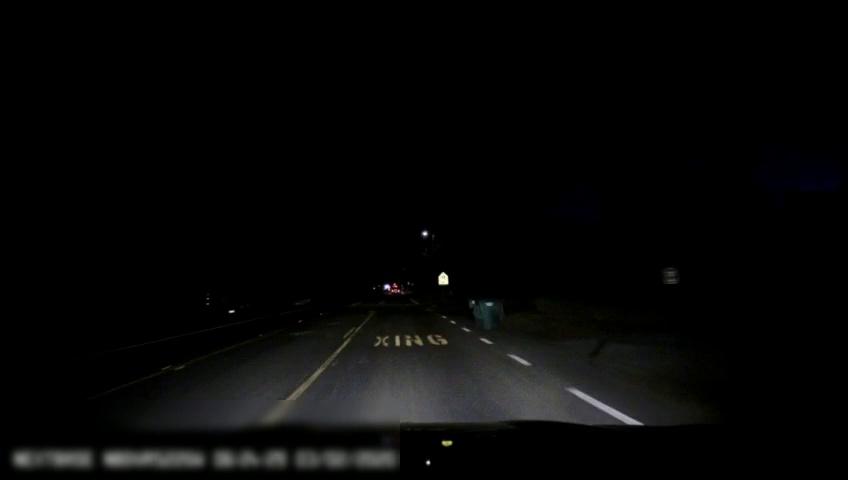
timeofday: Night
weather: Other
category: Drivable Space
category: Vehicles | Car
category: Lanes | Current Lane
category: Lanes | Current Lane
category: Lanes | Alternate Lane
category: Lanes | Alternate Lane
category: Lanes | Alternate Lane
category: Lanes | Current Lane
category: Traffic | Signs